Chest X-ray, AP view. Patient: 36 years old, sex M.
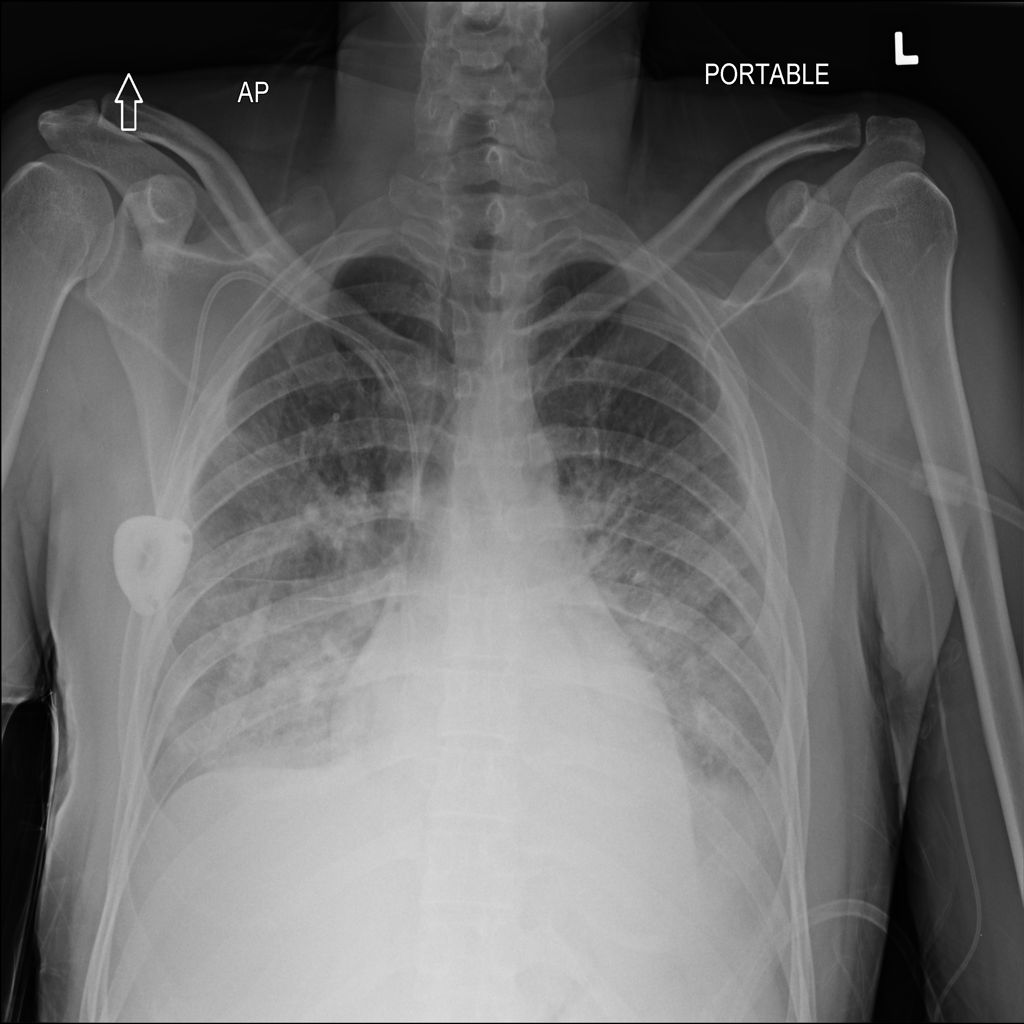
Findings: Consolidation